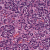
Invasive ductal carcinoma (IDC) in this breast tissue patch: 1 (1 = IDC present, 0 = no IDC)